Question: I made a script in bash for getting pings into a file.
'''
#!/bin/sh
echo "Starting script"
echo "Working.."
while true; do
DATE=$(date)
PING=$(ping -c 1 google.pl | tail -1| awk '{print $4}' | cut -d '/' -f 2)
echo "$DATE Ping: $PING" >> logs/ping.txt
sleep 5000
done
'''
But due to lack of free space i changed 'echo "$DATE Ping: $PING" >> logs/ping.txt' to just 'echo "$DATE Ping: $PING"' to recive every line in cmd, and it worked
But still the main idea is to run the scipt through the web browser and display its output. (i can run it tho but i have no idea how to show echo output in a browser)
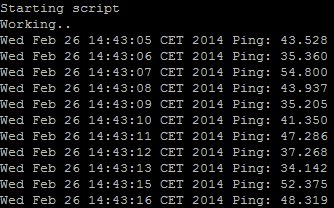
Answer: You can call the bash script from php using:
'''
exec('myscript.sh');
'''
And then open the ping.txt using:
'''
$myFile = "ping.txt";
$fh = fopen($myFile, 'r');
$theData = fread($fh, filesize($myFile));
fclose($fh);
echo $theData;
'''
Without text file:
'''
$ping = shell_exec('myscript.sh');
echo "<pre>$ping</pre>";
'''